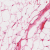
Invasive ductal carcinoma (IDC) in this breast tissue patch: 0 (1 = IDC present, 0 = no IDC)